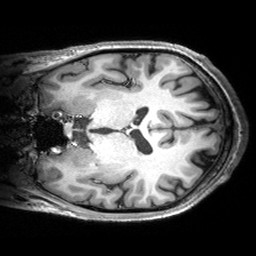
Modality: T1w
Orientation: coronal
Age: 27
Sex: male
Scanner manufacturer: siemens
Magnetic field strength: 3 T
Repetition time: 2.53 s
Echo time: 0.00299 s